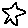
Label: star